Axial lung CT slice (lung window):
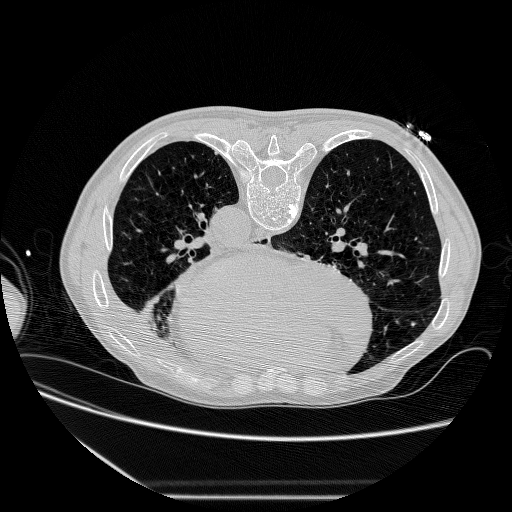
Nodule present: no